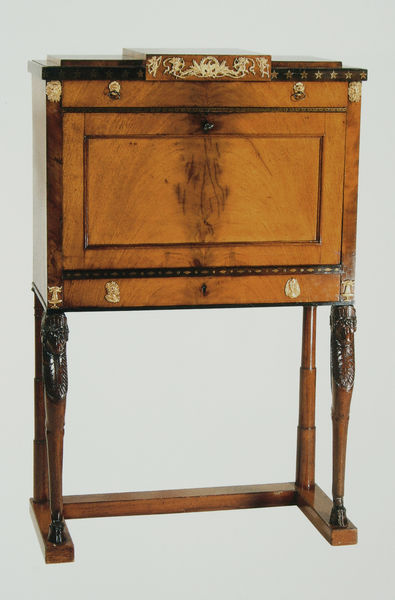
Titel: Damenschreibmöbel
Künstler: Heinrich Gambs
Standort: Karlsruhe
Institution: Badisches Landesmuseum
Schlagwörter: fuß, schatten, weiß, ocker, bar, braun, frankreich, grau, hintergrund, holz, licht, schmuck, schwarz, stützen, tisch, tür, schloss, muster, ornament, alt, rahmen, silber, stehen, möbel, tischbein, natur, schlank, gold, interieur, klassizismus, verbindung, knopf, rund, beine, bein, füße, kommode, schrank, schreibtisch, symmetrie, streng, dekor, ornamente, verzierung, schublade, tischchen, metall, gestell, platte, poliert, dünn, geschlossen, foto, fotografie, photographie, masserung, gestänge, stütze, truhe, deckel, ringe, rechteck, stern, steht, sterne, quer, vitrine, pult, einlegearbeit, einlegearbeiten, intarsien, schnitzerei, kasten, photo, verziert, komode, scharniere, korpus, biedermeier, knauf, öffnung, maserung, handwerk, politur, farbfoto, scharnier, rechteckig, ahorn, eiche, mobiliar, schlüssel, beschlag, tischfuß, klappe, sekretär, sekretät, holt, schränkchen, empire, filigran, applikation, lackiert, buche, möbelstück, viereck, beschläge, kirsche, kirschholz, lade, nussbaum, antiquität, gedrechselt, geschnitzt, schlüsselloch, schnitzen, schnitzereien, wurzelholz, nuss, elfenbein, knäufe, schlößer, bord, nein, getäfelt, inventar, schreinwerk, einlagen, beschlagen, aufsätze, ell, bbraun, klappbar, nichts, schreibplatte, jugendstil?, drechselarbeit, schnitzarbeiten, bidermeier, elfenbeinarbeiten, inatrsien, schllüssel, schmale beine, vireck, kommoge, vierfuß, damenschreibtisch, schellack